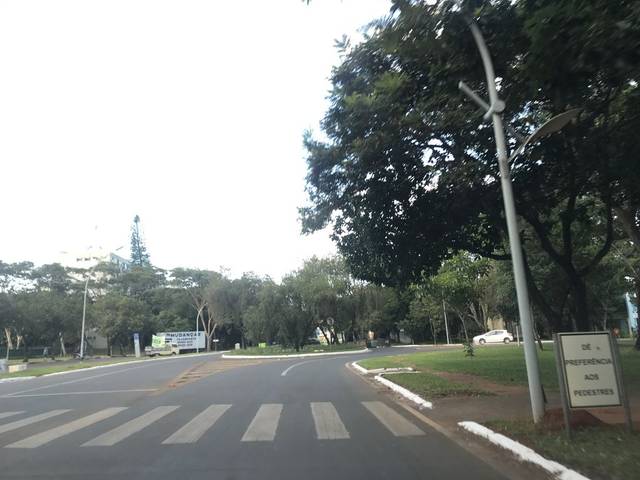
Region: Brazil
Coordinates: -15.826, -47.908